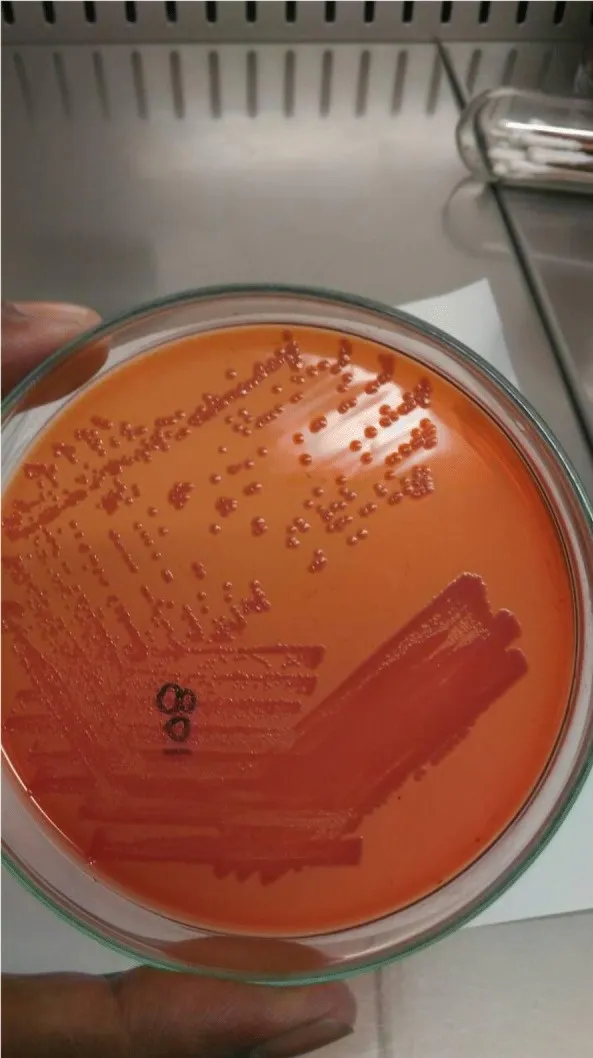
MacConkey Agar: Pink or colourless colonies.
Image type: pathology (gram)